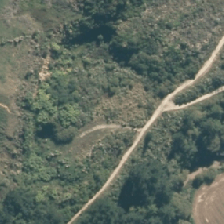
Land cover: broadleaved_indigenous_hardwood